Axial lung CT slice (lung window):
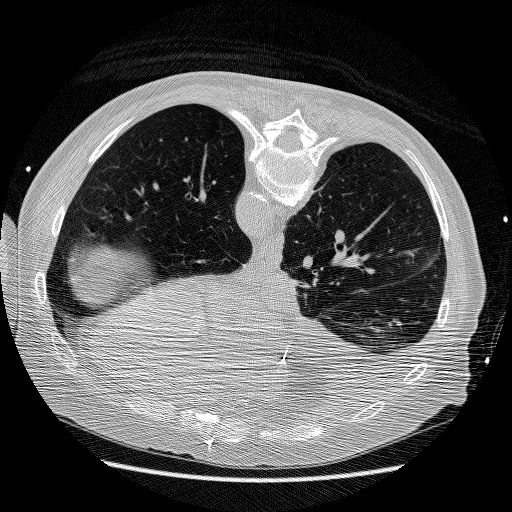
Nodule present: no